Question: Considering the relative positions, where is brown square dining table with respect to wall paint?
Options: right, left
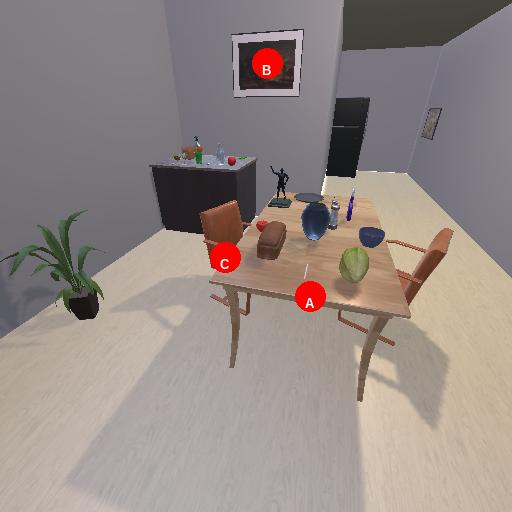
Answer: right